Question: I made a custom user control that contains a 'PictureBox', which renders a PNG image from a resource folder:
'''
private void pictureBox1_Paint(object sender, PaintEventArgs e)
{
//Overlay with the shape of well
Image transparentImg = Image.FromFile("..\..\Resources\reservoir_img.png");
e.Graphics.DrawImage(transparentImg, new Point(0, 0));
}
'''
When I build and run the application the user control paint method renders PNG just fine (path must be right), but when I preview the form designer in Visual Studio 2010 then it doesn't render. It only shows exception:

I can develop and test my application, but it's kind of annoying to design forms when you only see exception texts.
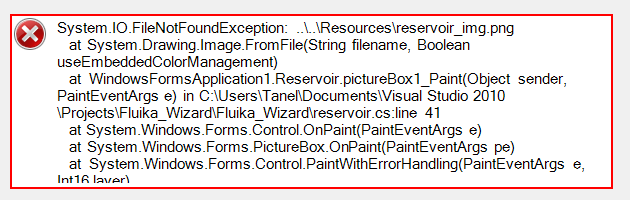
Answer: Solution was to use resources.resx file:
'''
e.Graphics.DrawImage(WindowsFormsApplication1.Properties.Resources.reservoir_img, new Point(0, 0));
'''